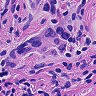
Metastatic tissue present: yes